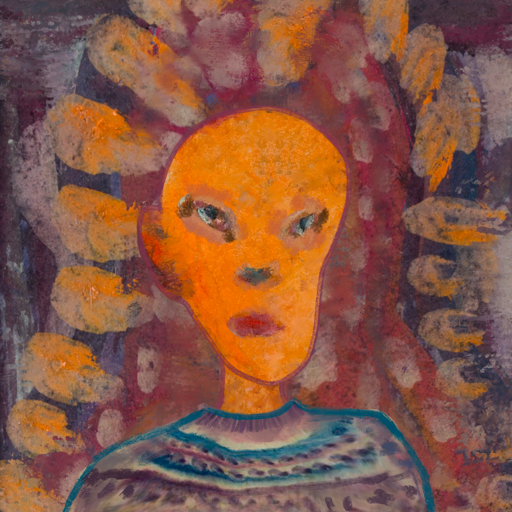
Background: Doll, Head And Neck Front: Hypocrite, Face Front: Boggyland, Bust: HillGirl, Hair Front: Blank, Head Accessory: Blank, Second Necklace: Blank, Necklace: Blank, Baby: Blank